Field crop: maize
Growth stage: 1
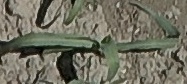
Species: sorghum